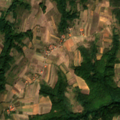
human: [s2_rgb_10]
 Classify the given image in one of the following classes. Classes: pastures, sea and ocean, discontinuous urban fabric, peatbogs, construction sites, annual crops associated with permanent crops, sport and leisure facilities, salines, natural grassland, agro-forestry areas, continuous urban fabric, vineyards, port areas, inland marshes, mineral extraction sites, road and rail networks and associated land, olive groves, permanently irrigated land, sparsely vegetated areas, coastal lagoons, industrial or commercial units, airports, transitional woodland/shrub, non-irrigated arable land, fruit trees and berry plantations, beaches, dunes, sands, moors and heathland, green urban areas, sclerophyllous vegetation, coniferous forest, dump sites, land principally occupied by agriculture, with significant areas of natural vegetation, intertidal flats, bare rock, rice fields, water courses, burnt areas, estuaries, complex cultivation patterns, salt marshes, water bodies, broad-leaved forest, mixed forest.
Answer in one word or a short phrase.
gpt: complex cultivation patterns, land principally occupied by agriculture, with significant areas of natural vegetation, broad-leaved forest